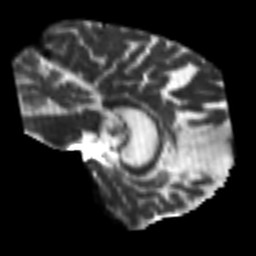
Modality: T2w
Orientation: sagittal
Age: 70
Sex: female
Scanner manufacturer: siemens
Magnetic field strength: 3 T
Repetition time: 7.3 s
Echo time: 0.087 s